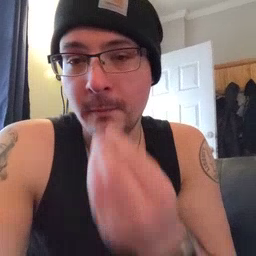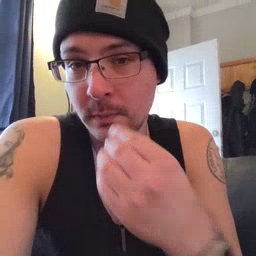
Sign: food